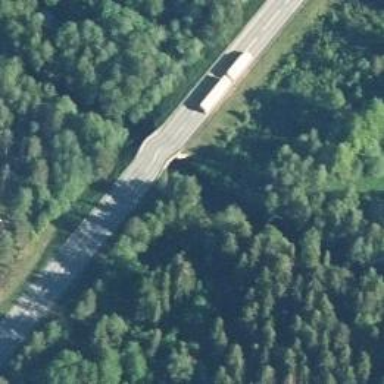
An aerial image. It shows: Bridge with asphalt surface carrying trunk highway.